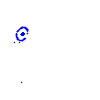
Particle: kaon